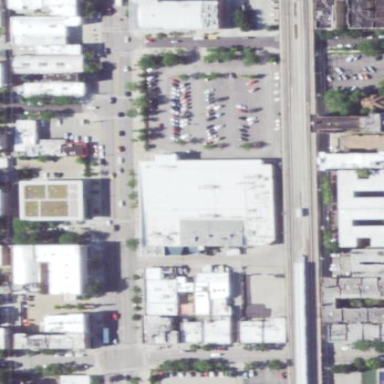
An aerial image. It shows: Retail building housing supermarket.